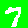
Digit: 7